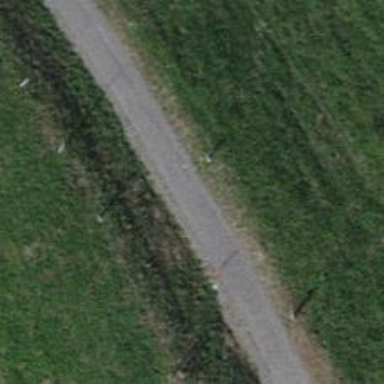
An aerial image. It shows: Footway with gravel surface.